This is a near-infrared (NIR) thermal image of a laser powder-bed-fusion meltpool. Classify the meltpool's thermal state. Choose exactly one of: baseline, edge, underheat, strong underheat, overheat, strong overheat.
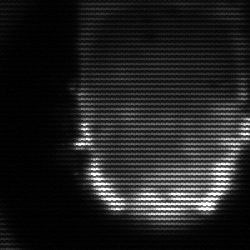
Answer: baseline